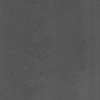
Label: dusty